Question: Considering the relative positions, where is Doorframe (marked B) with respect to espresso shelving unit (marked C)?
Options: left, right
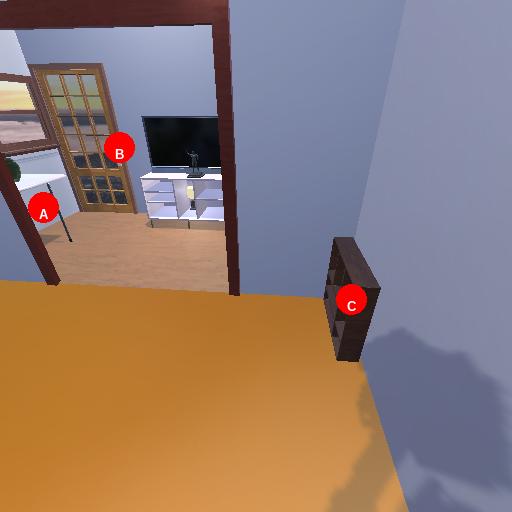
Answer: left